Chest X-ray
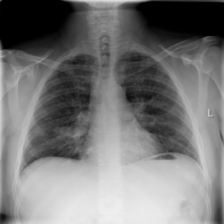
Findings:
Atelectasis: negative
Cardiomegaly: negative
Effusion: negative
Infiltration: negative
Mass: negative
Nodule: positive
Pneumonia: negative
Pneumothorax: negative
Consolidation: positive
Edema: negative
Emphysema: negative
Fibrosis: negative
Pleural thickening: negative
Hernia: negative